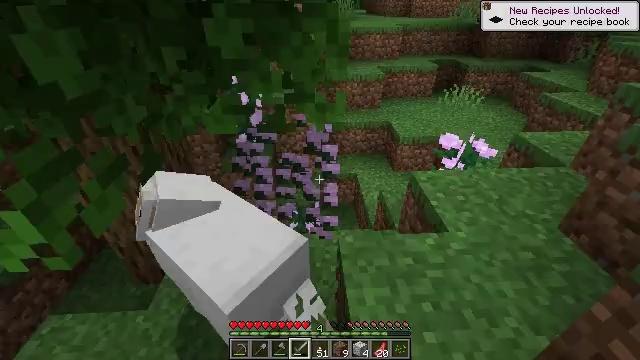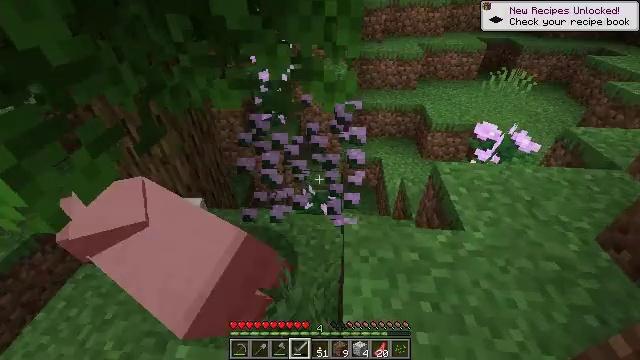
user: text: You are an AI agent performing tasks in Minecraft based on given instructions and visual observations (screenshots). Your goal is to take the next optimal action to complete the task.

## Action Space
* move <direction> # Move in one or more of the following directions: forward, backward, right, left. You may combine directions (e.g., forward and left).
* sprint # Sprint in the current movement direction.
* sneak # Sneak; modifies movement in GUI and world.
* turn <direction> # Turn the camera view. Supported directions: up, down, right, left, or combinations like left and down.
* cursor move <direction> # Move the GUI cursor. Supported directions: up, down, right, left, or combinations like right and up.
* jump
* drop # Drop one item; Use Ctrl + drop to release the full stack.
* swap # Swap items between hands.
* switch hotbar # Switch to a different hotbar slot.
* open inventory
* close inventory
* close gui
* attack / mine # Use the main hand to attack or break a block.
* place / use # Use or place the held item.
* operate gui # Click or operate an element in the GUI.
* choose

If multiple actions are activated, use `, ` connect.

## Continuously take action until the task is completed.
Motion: motion action
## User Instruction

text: Gather the peony by left-clicking.
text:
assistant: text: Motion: turn left and down, attack / mine
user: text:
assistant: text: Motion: attack / mine